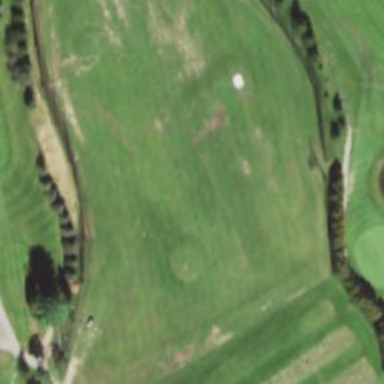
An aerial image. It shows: Golf pitch.